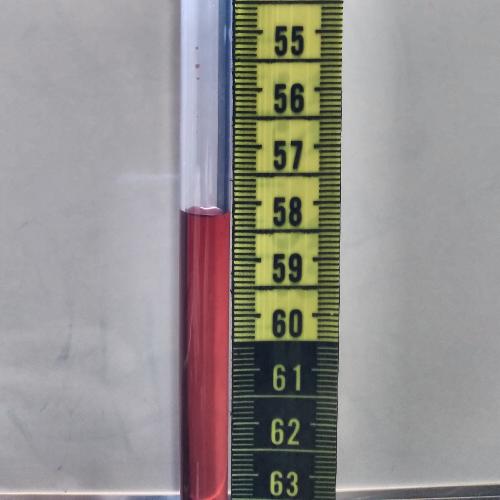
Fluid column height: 58.2 cm